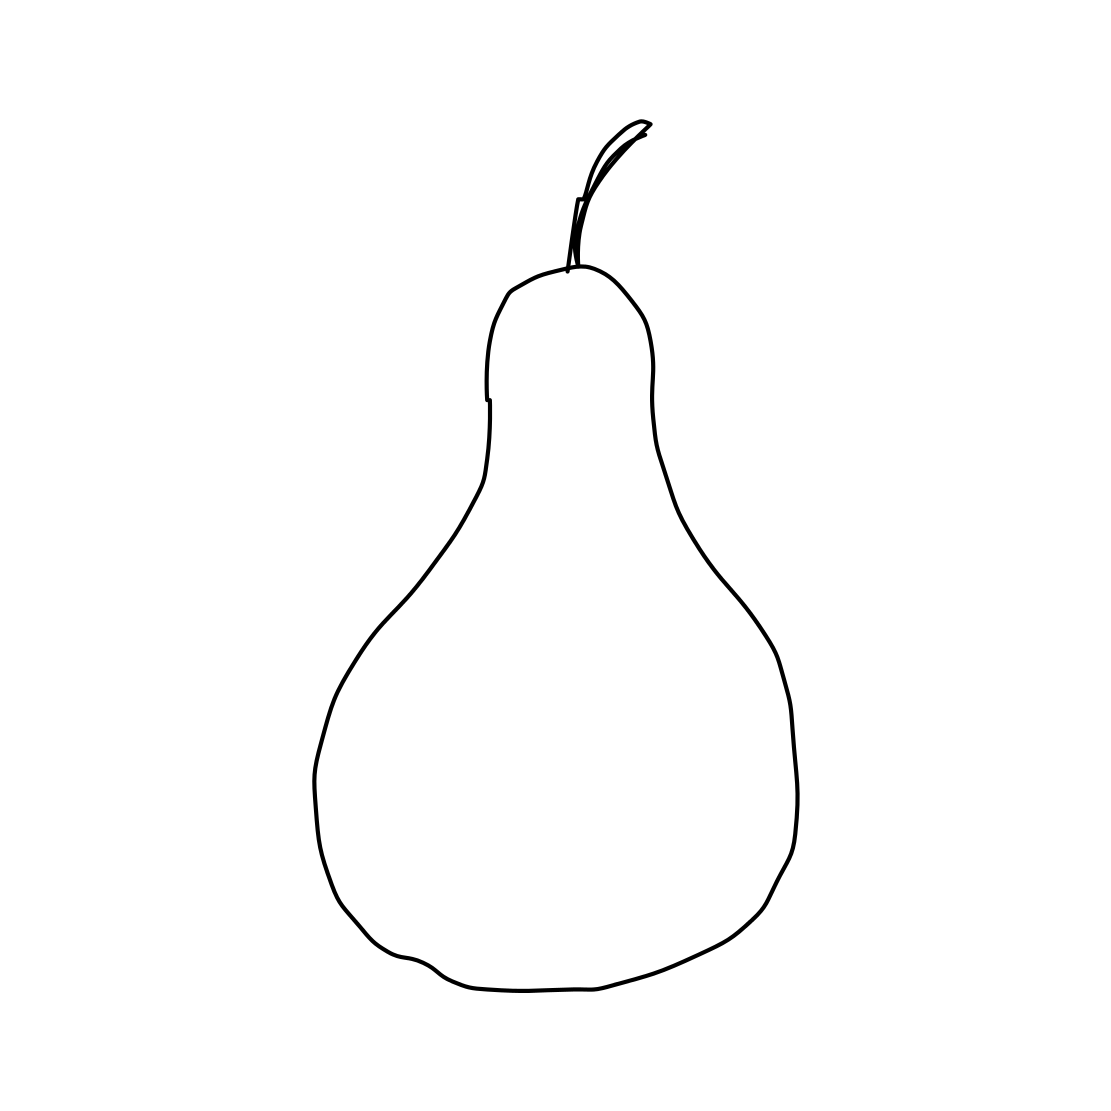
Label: pear